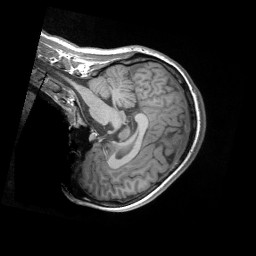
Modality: T1w
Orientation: sagittal
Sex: female